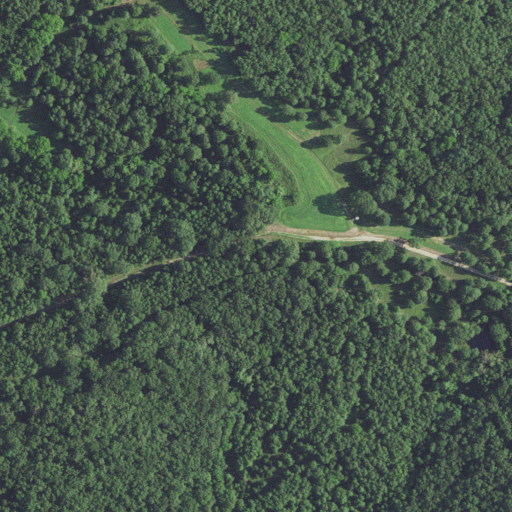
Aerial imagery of ridge(s) in Missouri named Dill Ridge containing deciduous forest and pasture